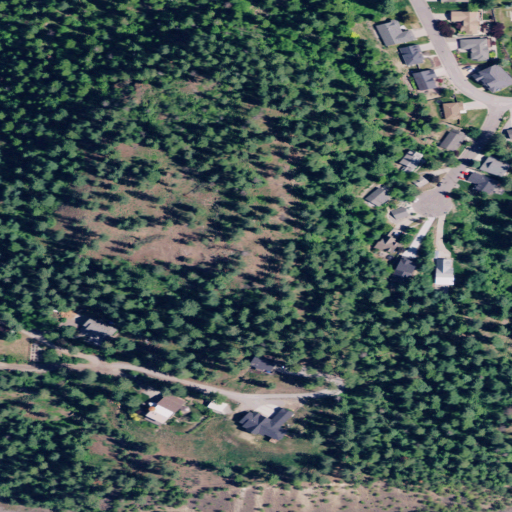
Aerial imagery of mountain in Idaho named Potlatch Hill containing evergreen forest, low intensity development, shrub, barren land, open development, and medium intensity development